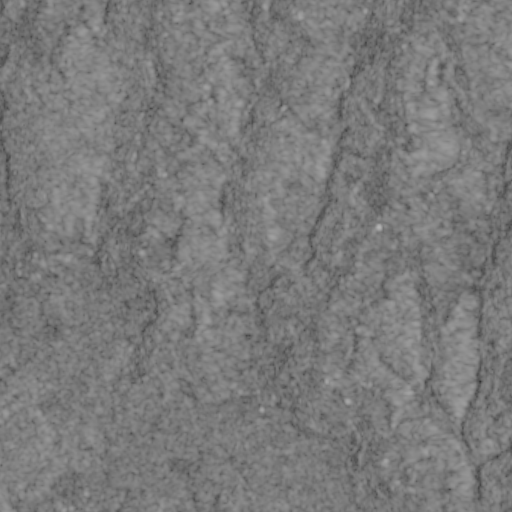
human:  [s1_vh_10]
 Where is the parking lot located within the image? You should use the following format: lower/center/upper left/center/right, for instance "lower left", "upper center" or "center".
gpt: The parking lot is located in the upper right of the image.
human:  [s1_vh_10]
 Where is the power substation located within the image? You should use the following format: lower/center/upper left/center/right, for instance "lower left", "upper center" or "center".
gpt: The power substation is located in the center left of the image.
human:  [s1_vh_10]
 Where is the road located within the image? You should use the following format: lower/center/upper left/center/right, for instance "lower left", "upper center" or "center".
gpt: There is no road in the image.

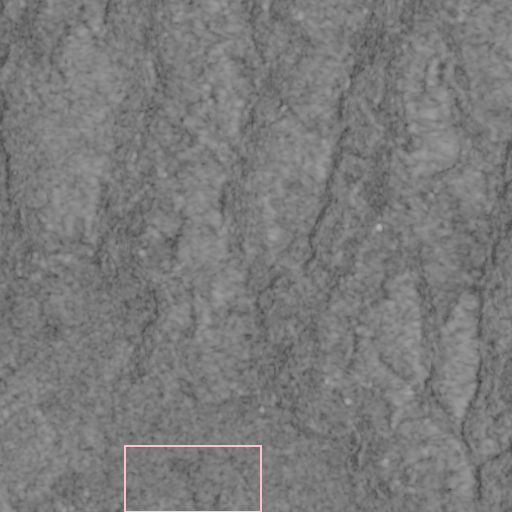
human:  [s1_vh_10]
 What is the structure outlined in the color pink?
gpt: The structure outlined in pink is a crop field.
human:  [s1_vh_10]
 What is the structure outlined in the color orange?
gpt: There is no orange outline.